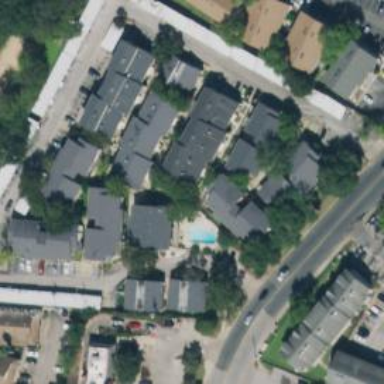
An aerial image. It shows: Residential area consisting of condominiums.